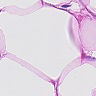
Metastatic tissue present: no